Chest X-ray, PA view. Patient: 66 years old, sex M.
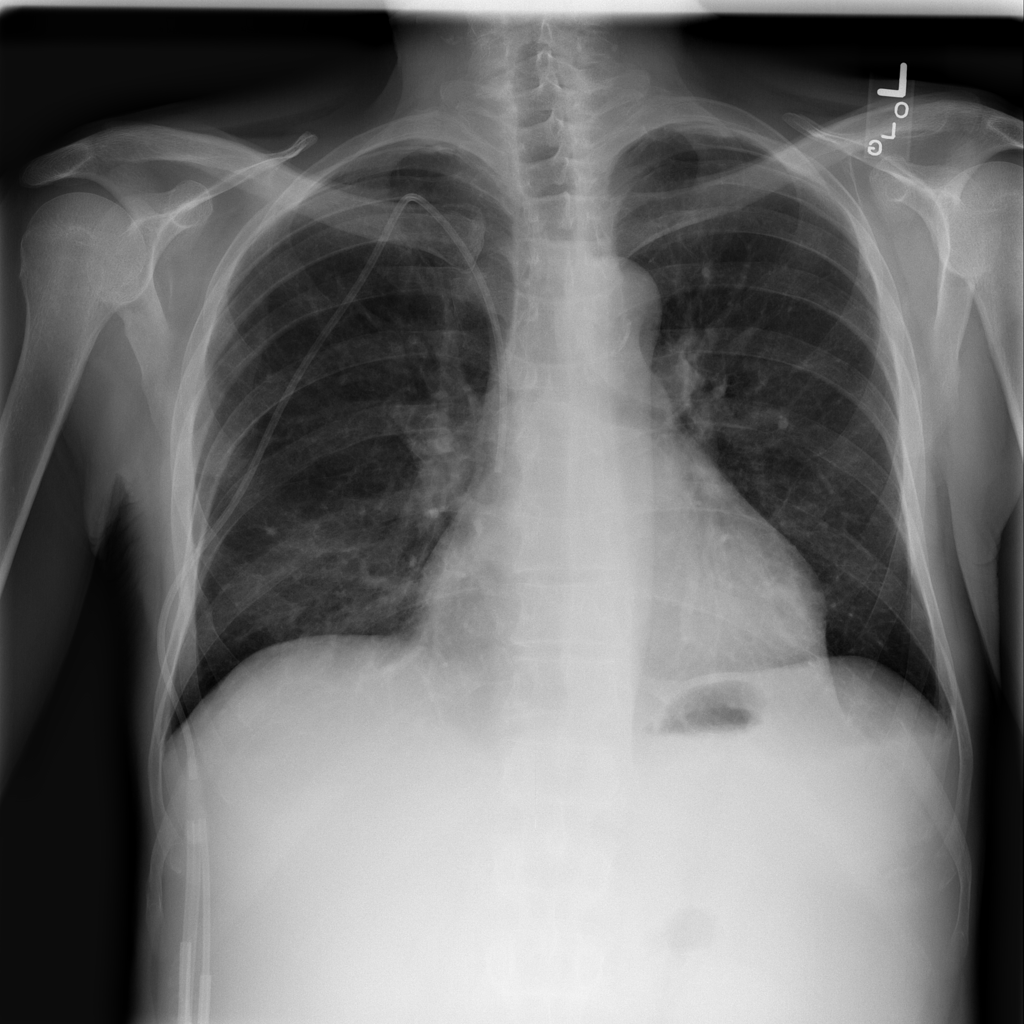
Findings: No Finding